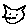
Label: cat